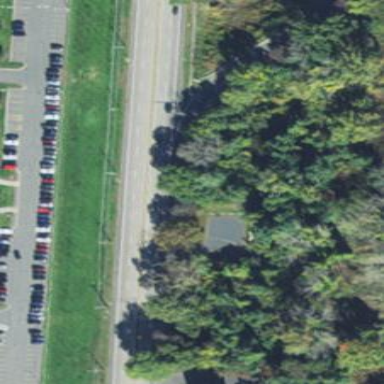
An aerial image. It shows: Parking area.